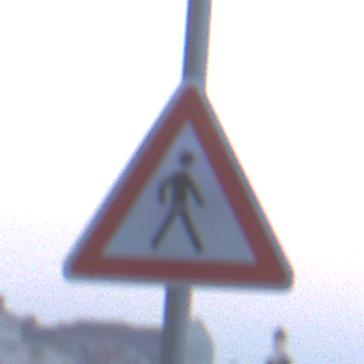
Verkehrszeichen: FussgaengerLinks
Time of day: Dawn
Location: Outdoor (Urban)
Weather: Clear
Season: NotSpecified
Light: Natural